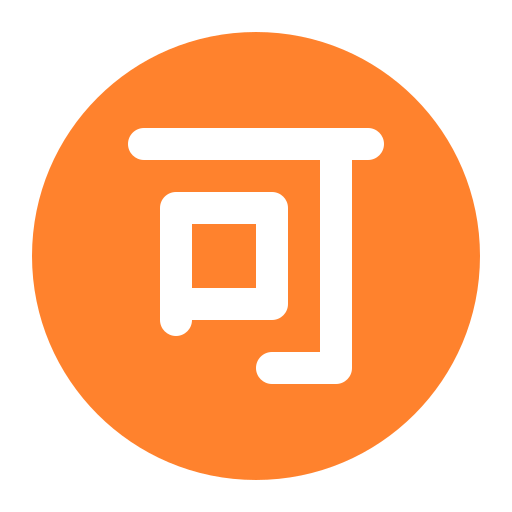
japanese acceptable button flat